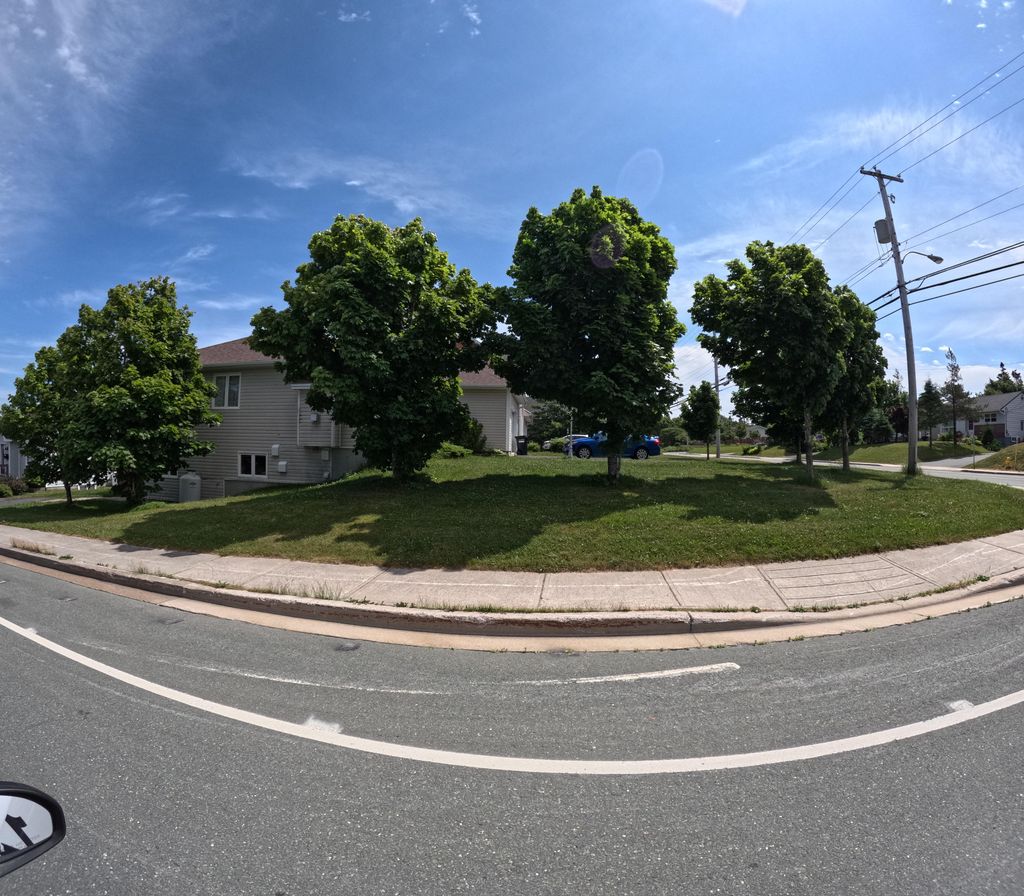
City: st_johns